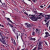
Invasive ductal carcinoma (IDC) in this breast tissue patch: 1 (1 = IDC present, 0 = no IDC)